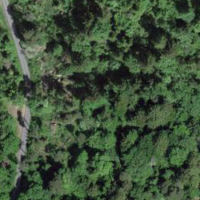
EUNIS habitat code: 43
Species observed at this site:
Platanthera bifolia